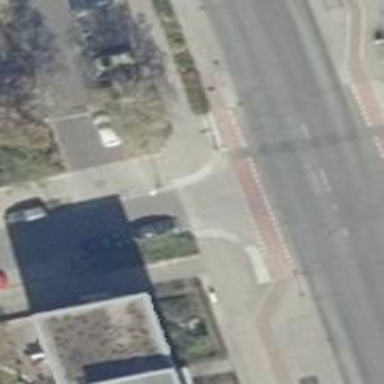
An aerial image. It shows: Unmarked crossing on the road.